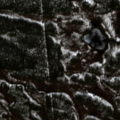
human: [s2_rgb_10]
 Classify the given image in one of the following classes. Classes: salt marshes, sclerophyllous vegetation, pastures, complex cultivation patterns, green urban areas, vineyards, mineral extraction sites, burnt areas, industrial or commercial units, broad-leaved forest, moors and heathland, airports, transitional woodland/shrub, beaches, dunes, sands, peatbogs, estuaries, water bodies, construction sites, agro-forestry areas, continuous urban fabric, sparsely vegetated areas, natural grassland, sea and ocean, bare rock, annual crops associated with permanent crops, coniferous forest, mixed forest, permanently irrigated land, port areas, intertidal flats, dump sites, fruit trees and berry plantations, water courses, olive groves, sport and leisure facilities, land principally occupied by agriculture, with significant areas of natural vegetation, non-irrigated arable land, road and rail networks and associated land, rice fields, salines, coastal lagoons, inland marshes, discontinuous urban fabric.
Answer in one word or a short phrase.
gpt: coniferous forest, transitional woodland/shrub